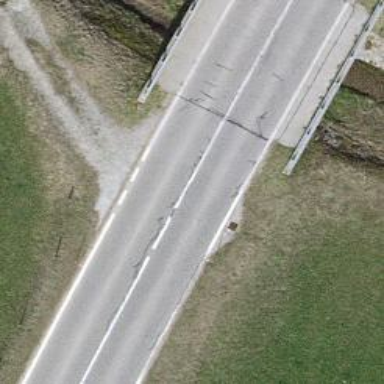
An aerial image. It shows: Primary highway crossing over bridge.